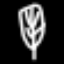
Label: leaf